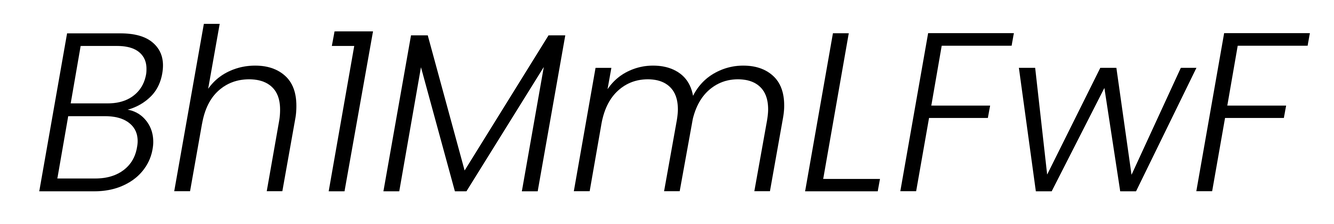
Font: Poppins-LightItalic